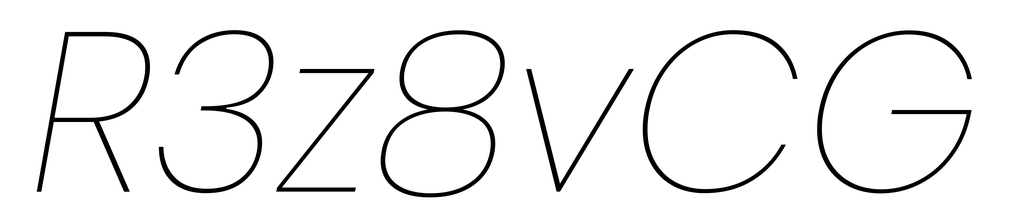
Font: Poppins-ThinItalic